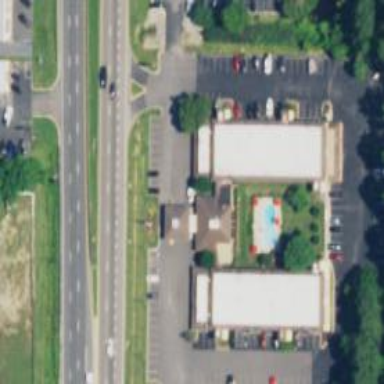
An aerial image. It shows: Retail area.